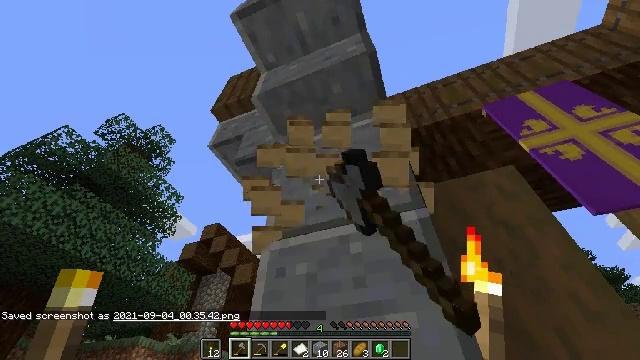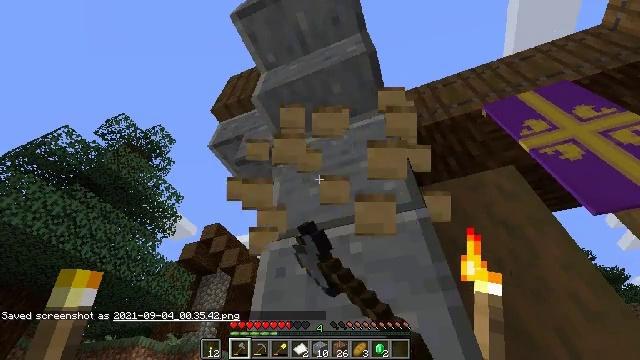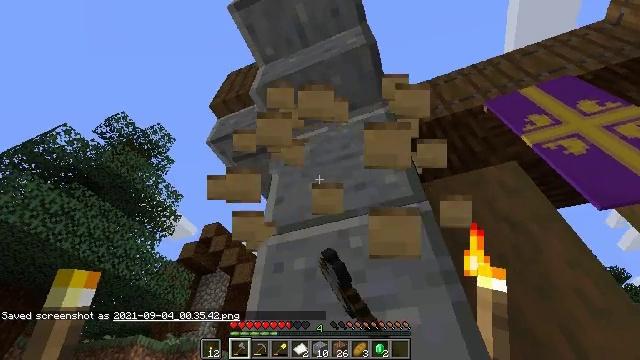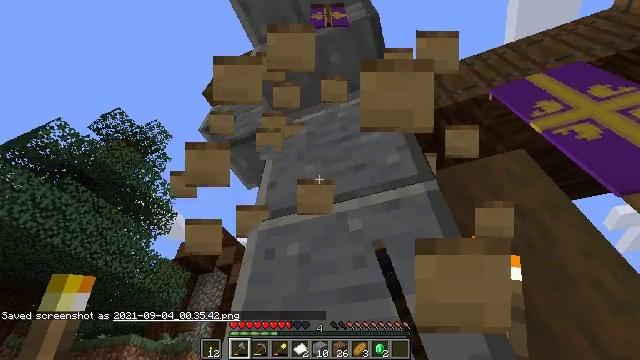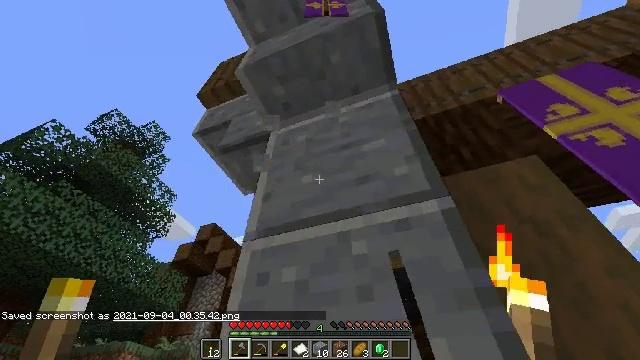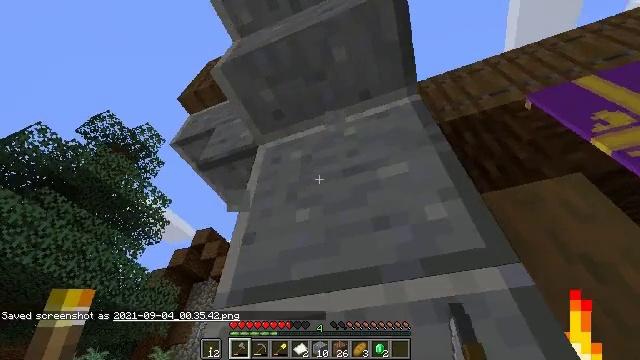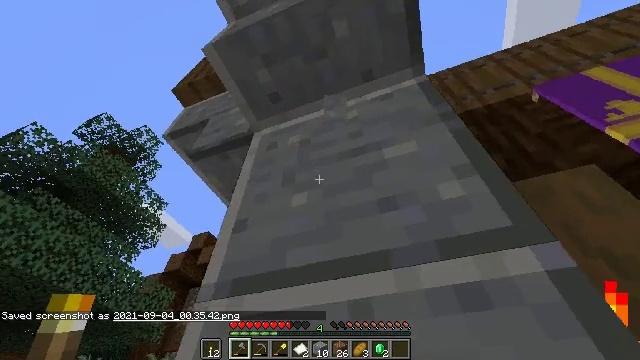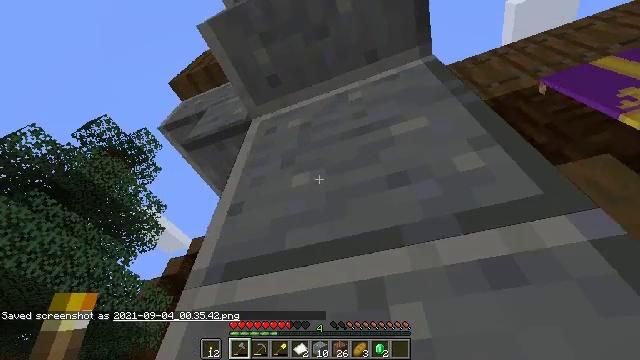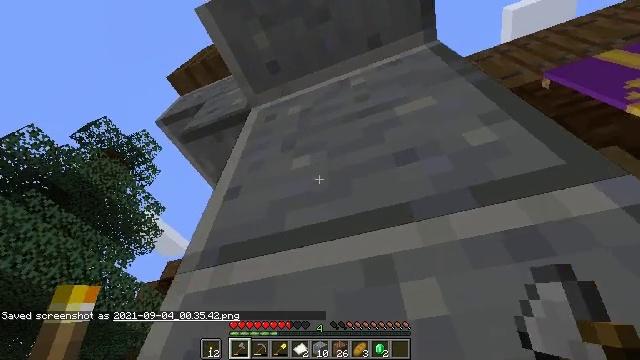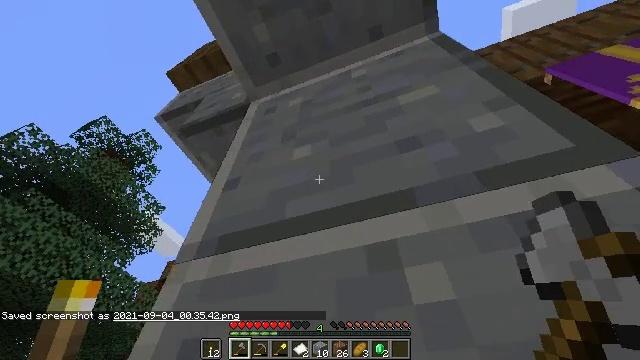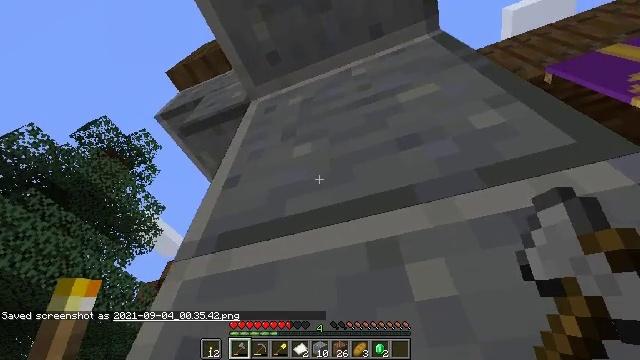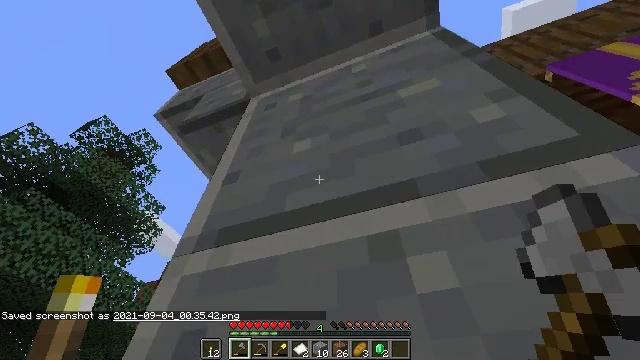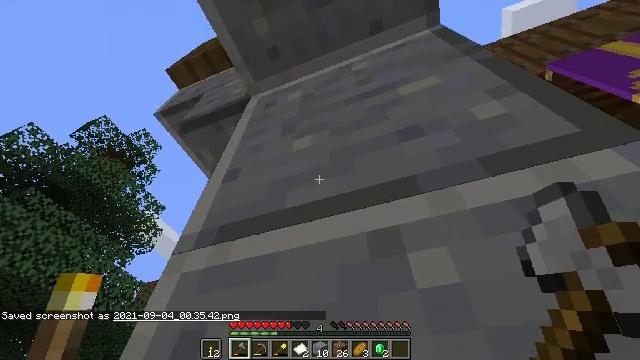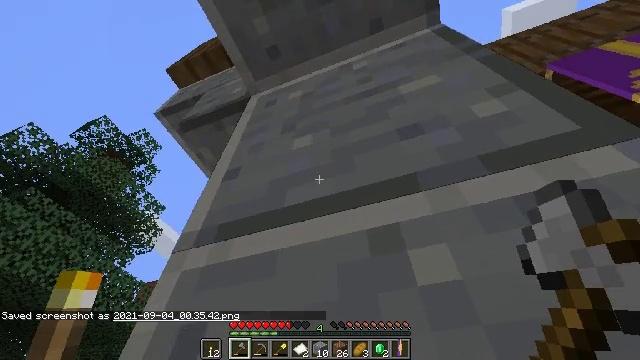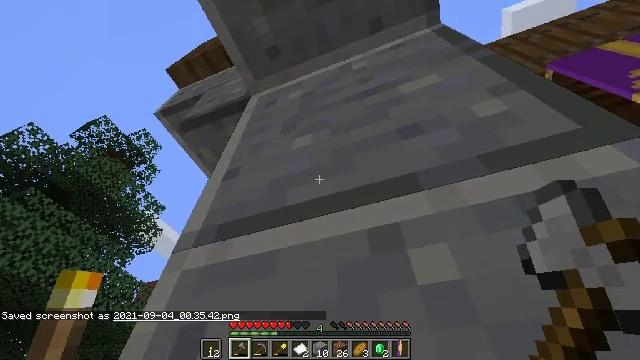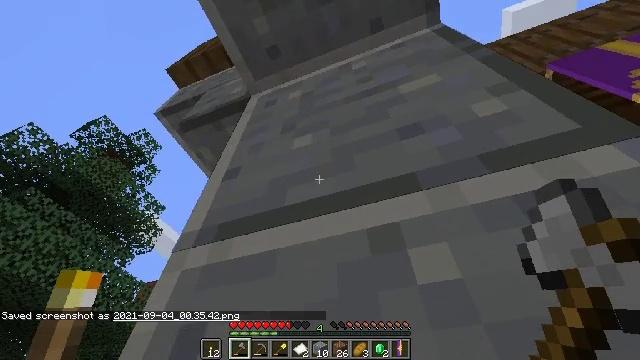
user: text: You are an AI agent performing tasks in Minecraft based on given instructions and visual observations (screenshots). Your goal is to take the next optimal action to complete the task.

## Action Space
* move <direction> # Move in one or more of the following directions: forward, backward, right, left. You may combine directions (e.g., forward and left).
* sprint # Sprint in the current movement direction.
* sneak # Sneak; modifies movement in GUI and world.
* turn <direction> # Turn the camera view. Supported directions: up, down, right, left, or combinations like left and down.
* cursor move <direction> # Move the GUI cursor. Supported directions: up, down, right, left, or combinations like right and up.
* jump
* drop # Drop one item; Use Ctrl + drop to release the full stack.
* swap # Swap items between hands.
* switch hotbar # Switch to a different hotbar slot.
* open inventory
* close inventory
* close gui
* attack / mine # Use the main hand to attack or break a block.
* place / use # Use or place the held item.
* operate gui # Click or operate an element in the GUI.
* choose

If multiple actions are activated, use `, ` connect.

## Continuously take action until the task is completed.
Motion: motion action
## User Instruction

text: Mine the purple wall banner from the wall.
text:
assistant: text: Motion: attack / mine
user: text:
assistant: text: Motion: move forward
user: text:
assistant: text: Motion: move forward
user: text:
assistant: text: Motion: move forward
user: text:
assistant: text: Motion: move forward
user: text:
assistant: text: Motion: turn up
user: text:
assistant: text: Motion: turn up
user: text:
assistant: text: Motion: no_op
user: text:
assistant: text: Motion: no_op
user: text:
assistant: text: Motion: no_op
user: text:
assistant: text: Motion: no_op
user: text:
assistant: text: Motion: no_op
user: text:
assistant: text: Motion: no_op
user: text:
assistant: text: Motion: no_op
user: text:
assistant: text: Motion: no_op
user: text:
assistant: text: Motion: no_op
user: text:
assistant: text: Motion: no_op
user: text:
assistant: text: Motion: no_op
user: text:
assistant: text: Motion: no_op
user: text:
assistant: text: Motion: no_op
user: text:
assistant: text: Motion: no_op
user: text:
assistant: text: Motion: no_op
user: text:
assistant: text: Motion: turn right and down
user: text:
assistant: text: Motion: move right, turn right and down
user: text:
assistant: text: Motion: move right, turn right and down
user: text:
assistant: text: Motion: move forward and move right, turn right and down
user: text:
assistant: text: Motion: move forward and move right
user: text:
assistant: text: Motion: move forward and move right
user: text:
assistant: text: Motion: move forward and move right
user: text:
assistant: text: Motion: move forward and move right